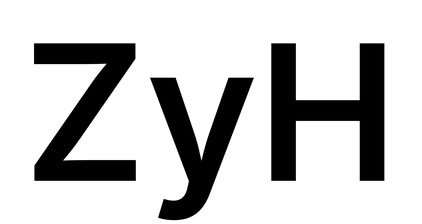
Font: Inter_SemiBold